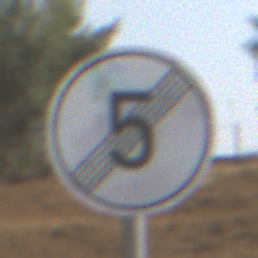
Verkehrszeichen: EndeGeschwindigkeit5
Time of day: MorningAfternoon
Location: Outdoor (Nature)
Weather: PartlyCloudy
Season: NotSpecified
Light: Natural